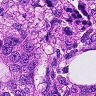
Metastatic tissue present: yes